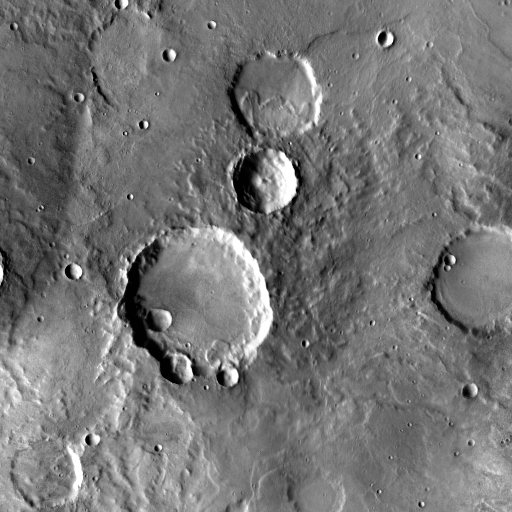
Crater classes present: Background, Other, Layered, Buried, Secondary